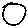
Label: circle